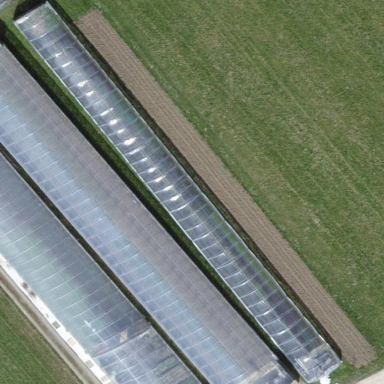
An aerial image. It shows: Greenhouse.